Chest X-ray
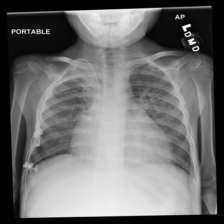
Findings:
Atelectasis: negative
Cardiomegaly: negative
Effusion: negative
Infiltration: positive
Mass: negative
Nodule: negative
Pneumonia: negative
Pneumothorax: negative
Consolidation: negative
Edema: negative
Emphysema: negative
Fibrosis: negative
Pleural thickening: negative
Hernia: negative